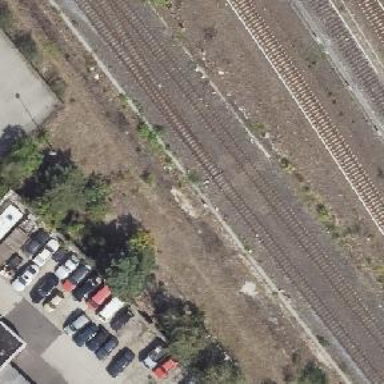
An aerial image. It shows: Railway track.